Question: I have this schema:

- - -
'''
class Person < ActiveRecord::Base
has_one :info
has_many :friends
end
'''
'''
class Info < ActiveRecord::Base
belongs_to :person
attr_accessible :description
end
'''
'''
class Friend < ActiveRecord::Base
belongs_to :person
attr_accessible :friend_id
end
'''
Let's suppose we have 2 persons: person1 and person2. Each one with a record in the "info" table storing its description. And let's suppose that person2 is a friend of person1.
> id: 1id: 2
> id: 1, person_id: 1, description: "This is person 1, our main dude."id: 2, person_id: 2, description: "This is person 2, our secondary dude."
> id: 1, person_id: 1, friend_id: 2
If I want to get person1's friends I do this:
'''
Person.first.friends
'''
This will give me:
> id: 1, person_id: 1, friend_id: 2
Now, how do I add the "info" content for each row?
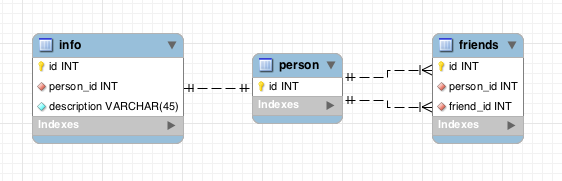
Answer: Here is the first solution I have come with:
'''
Friends.select("p.description").joins("INNER JOIN info i ON i.person_id = friend_id").where(person_id: 1)
'''
Anyone with a better/clearer/more efficient one?